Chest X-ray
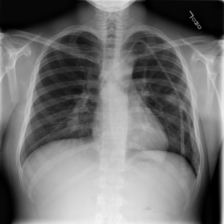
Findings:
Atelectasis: negative
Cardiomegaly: negative
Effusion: negative
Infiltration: negative
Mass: negative
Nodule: positive
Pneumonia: negative
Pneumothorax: negative
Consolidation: negative
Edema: negative
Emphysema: negative
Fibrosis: negative
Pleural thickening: negative
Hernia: negative